Field crop: tomato
Growth stage: 1
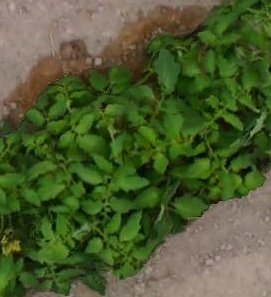
Species: tomato